Field crop: tomato
Growth stage: 1
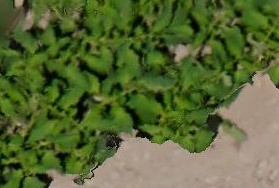
Species: tomato